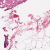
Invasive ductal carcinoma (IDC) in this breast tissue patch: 0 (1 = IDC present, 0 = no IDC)